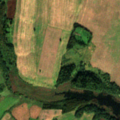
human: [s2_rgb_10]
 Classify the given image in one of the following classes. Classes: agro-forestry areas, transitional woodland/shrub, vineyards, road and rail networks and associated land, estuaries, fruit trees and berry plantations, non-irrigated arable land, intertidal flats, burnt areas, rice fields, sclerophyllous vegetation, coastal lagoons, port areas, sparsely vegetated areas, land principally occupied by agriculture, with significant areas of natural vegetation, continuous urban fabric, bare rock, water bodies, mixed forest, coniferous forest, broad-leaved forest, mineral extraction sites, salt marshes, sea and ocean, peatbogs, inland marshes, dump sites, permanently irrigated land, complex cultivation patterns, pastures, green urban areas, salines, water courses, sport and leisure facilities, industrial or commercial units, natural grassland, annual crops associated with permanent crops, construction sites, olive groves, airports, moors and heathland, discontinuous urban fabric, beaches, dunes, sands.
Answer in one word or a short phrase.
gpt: non-irrigated arable land, complex cultivation patterns, land principally occupied by agriculture, with significant areas of natural vegetation, broad-leaved forest, water bodies